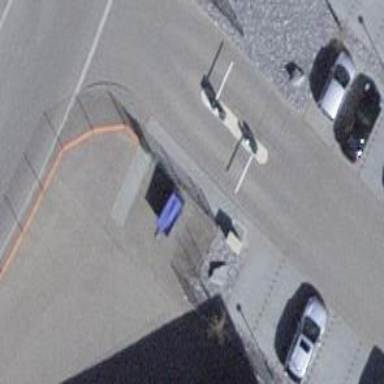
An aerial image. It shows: Lift gate barrier.